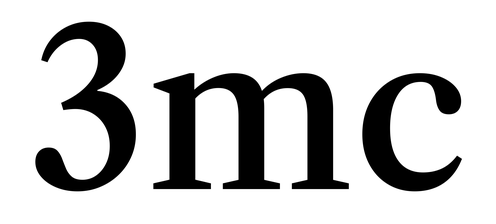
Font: LibreCaslonText_Medium